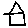
Label: house